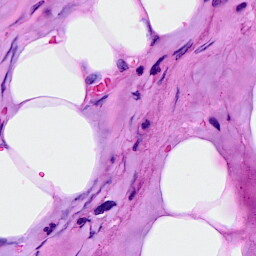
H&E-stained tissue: Breast